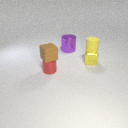
small yellow rubber cylinder above small yellow metal cube